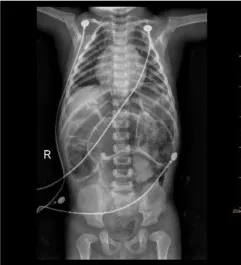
The ECG and chest radiograph of the patient before thyroxine supplementation (A-D).
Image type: radiology (x_ray)